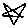
Label: star